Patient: sex M, age 29
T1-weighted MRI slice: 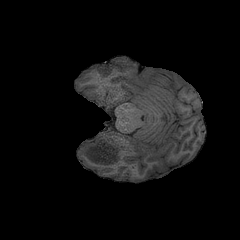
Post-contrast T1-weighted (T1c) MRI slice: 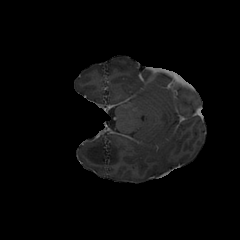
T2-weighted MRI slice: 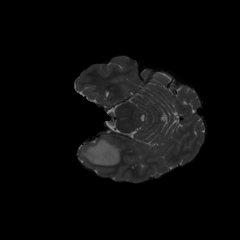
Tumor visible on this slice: yes
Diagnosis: Astrocytoma, IDH-mutant
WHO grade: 2